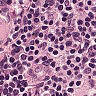
Metastatic tissue present: no